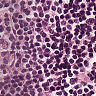
Metastatic tissue present: no